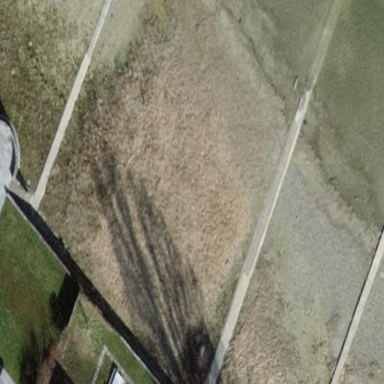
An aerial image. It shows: Reedbed in wetland area.